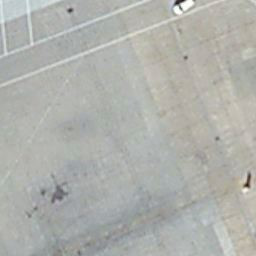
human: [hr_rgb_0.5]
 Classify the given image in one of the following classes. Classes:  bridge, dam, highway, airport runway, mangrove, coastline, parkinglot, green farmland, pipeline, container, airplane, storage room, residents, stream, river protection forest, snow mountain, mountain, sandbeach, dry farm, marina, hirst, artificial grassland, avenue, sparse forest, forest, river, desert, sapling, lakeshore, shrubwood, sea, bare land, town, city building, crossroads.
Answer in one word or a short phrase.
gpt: airport runway